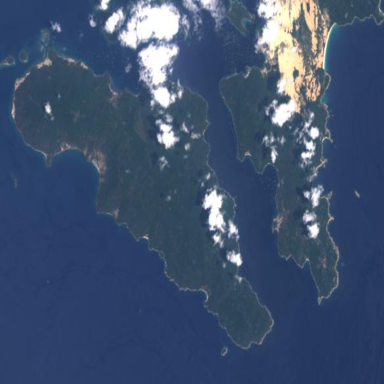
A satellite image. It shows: Island with natural coastline.